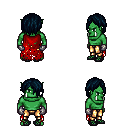
a pixel art fantasy rpg character, male body template, orc, green skin, red tattered cape, gold greaves, raven bangs hairstyle, metal gloves, ghillies, four views (front, back, left, right), 2x2 character sprite sheet, small pixel art, hard edges, no anti-aliasing